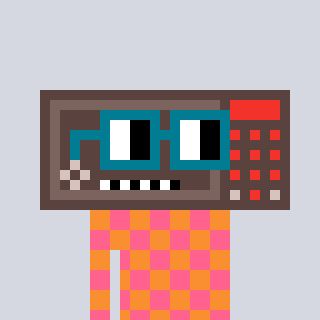
a pixel art character with square dark green glasses, a wallsafe-shaped head and a orange-colored body on a cool background